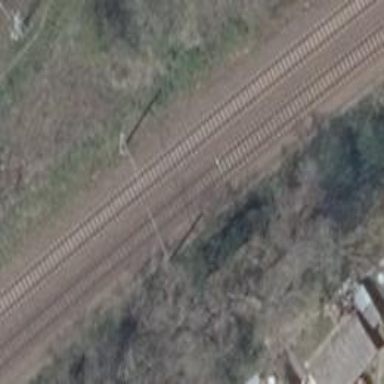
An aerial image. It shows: Railway with electrified contact lines running on embankment.